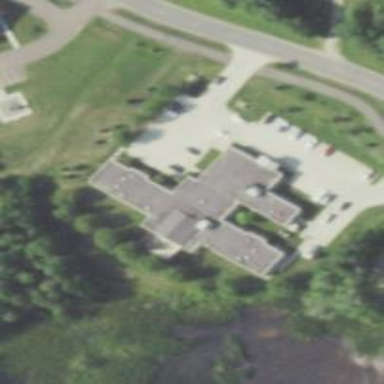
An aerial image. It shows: Hospital building.